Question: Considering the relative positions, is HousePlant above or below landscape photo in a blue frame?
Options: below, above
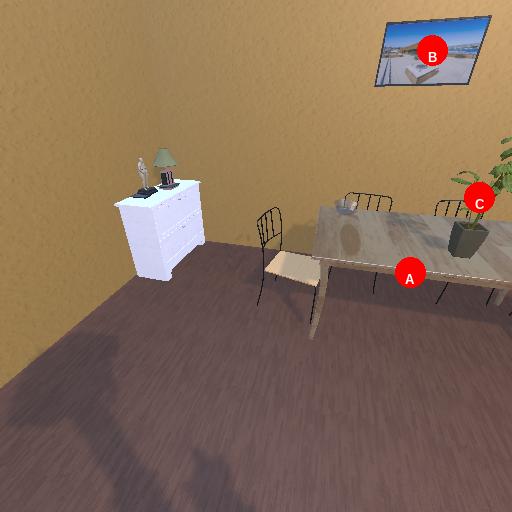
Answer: below